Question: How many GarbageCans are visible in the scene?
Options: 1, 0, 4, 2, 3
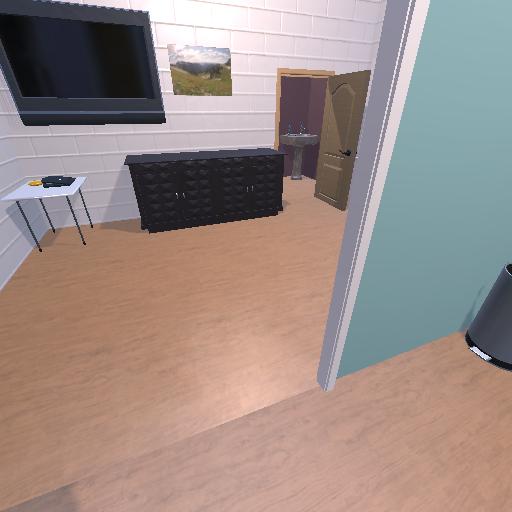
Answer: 1